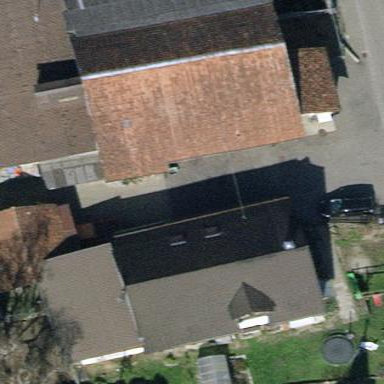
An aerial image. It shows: Detached building with gabled roof.